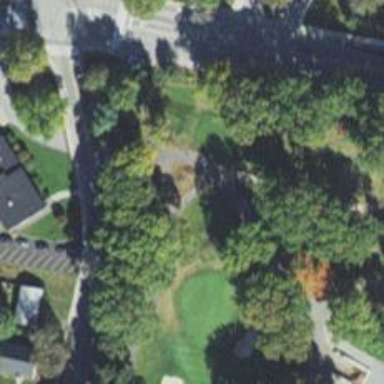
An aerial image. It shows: Path for both roads and golfers.